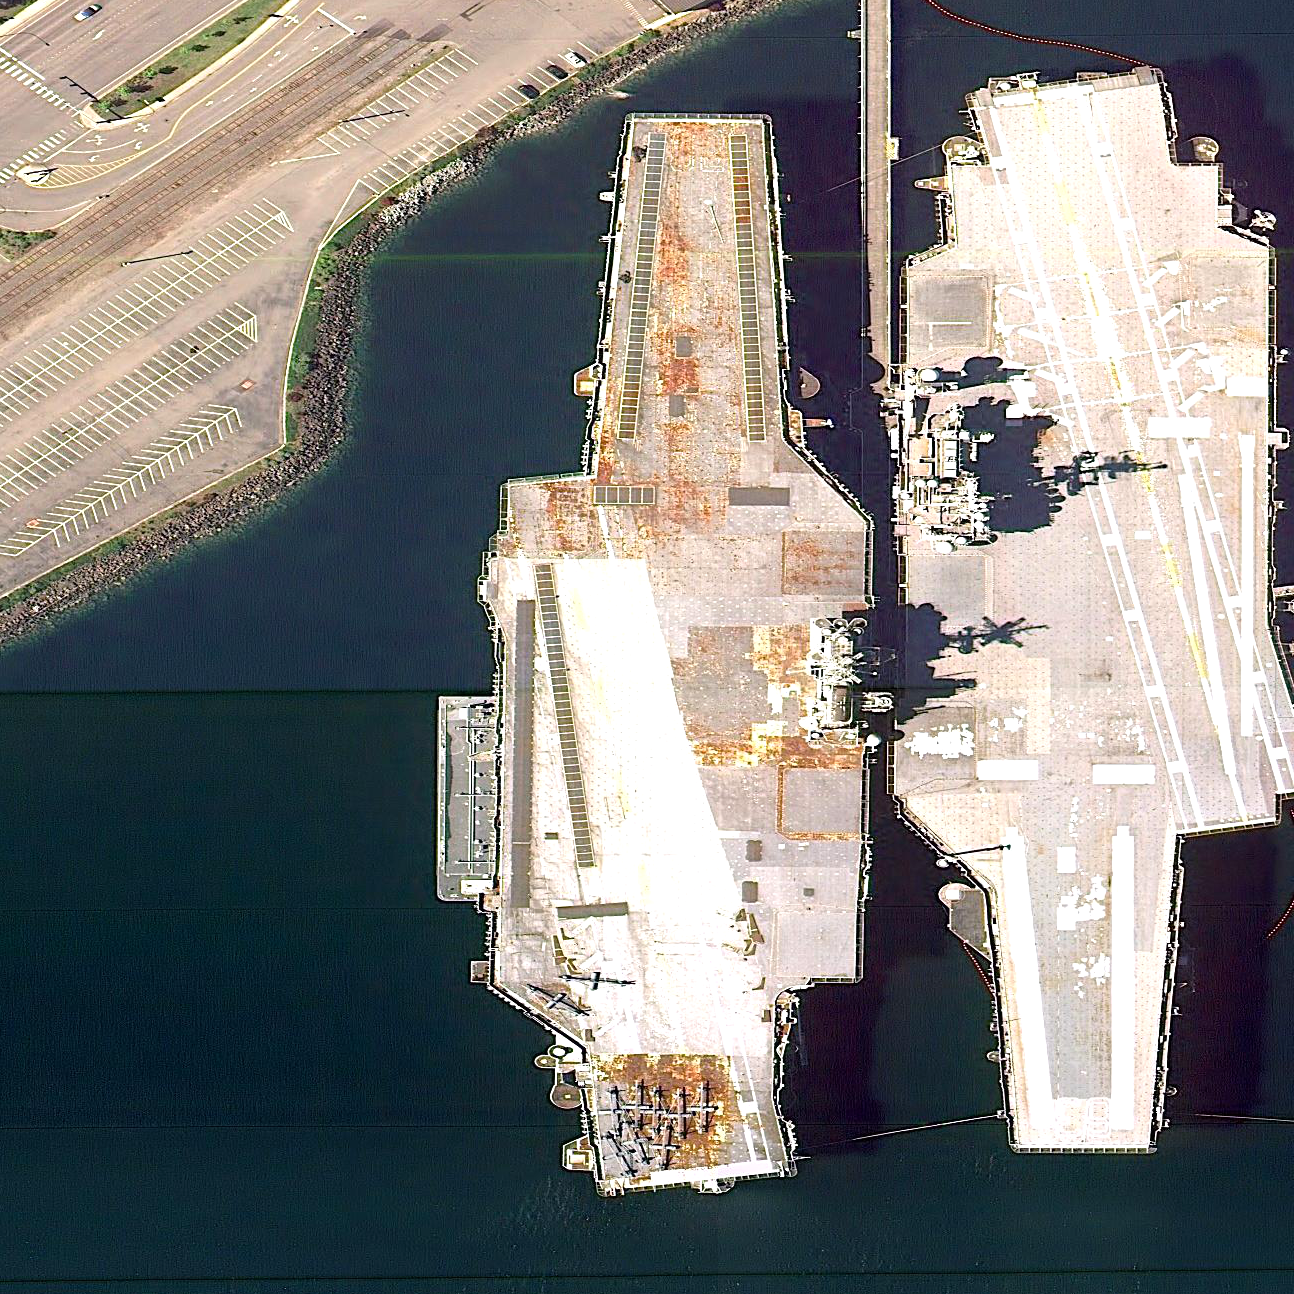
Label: aircraft_carrier